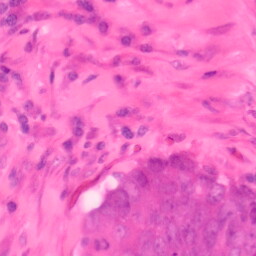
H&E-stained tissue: Colon